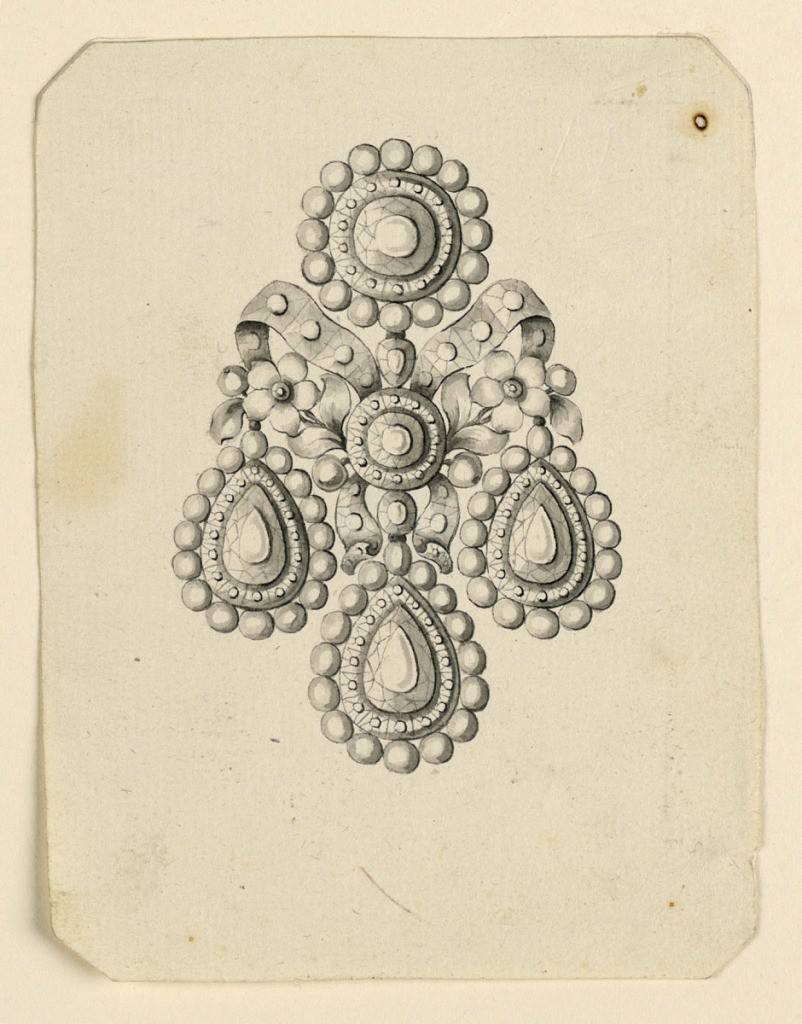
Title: Design for an Earring
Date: late 18th century
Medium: Pen and black ink, brush and gray watercolor on light green paper
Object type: Drawing
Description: Jewelry design for an earring. Design scheme similar to 1938-88-748. Above a disk, below three drops, at center a studded ribbon and blossoming flowers at left and right. The disk and drops each surrounded by small, round diamonds. Bevelled corners.